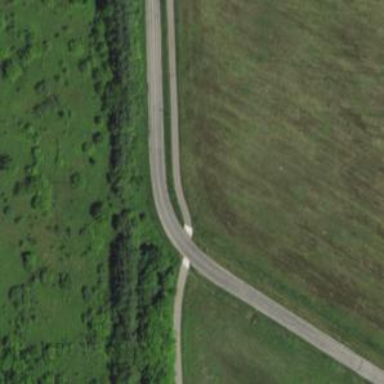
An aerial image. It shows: Stop road.